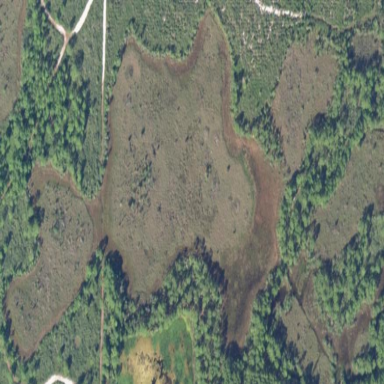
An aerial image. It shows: Marshy wetland area.